Field crop: maize
Growth stage: 2
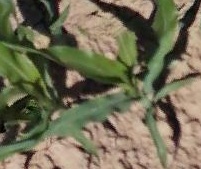
Species: maize